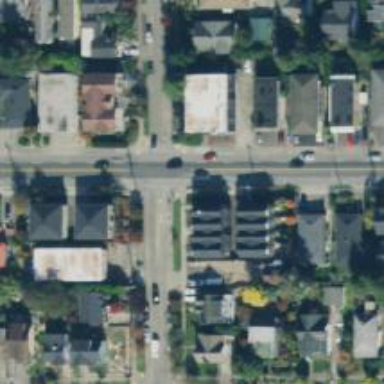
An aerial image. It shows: Residential road with asphalt surface and separate sidewalk.